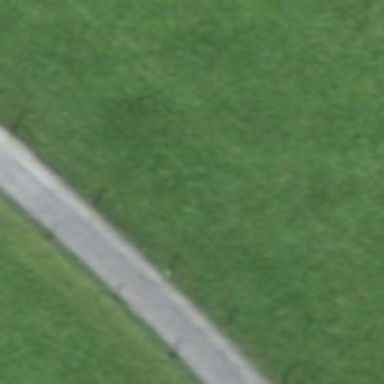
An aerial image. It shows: Gravel track with grade1 track type.